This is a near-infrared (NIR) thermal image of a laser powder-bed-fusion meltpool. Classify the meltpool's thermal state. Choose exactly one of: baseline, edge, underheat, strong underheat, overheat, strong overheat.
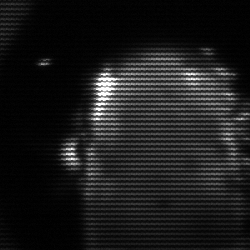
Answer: baseline